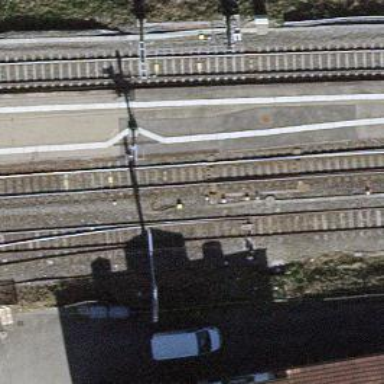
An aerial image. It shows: Railway switch.